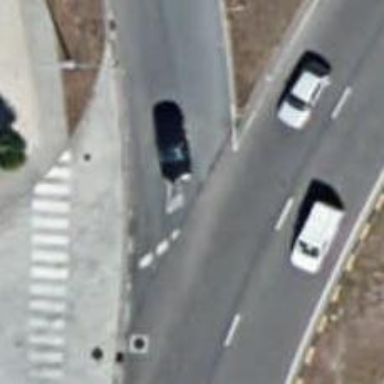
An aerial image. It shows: Road with "give way" sign.